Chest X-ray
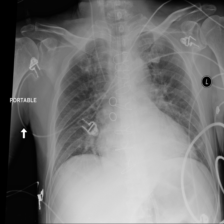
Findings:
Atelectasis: negative
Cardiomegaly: negative
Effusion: negative
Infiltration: negative
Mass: negative
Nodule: negative
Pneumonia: negative
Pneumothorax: negative
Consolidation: negative
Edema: negative
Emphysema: negative
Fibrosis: negative
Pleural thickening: negative
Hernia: negative